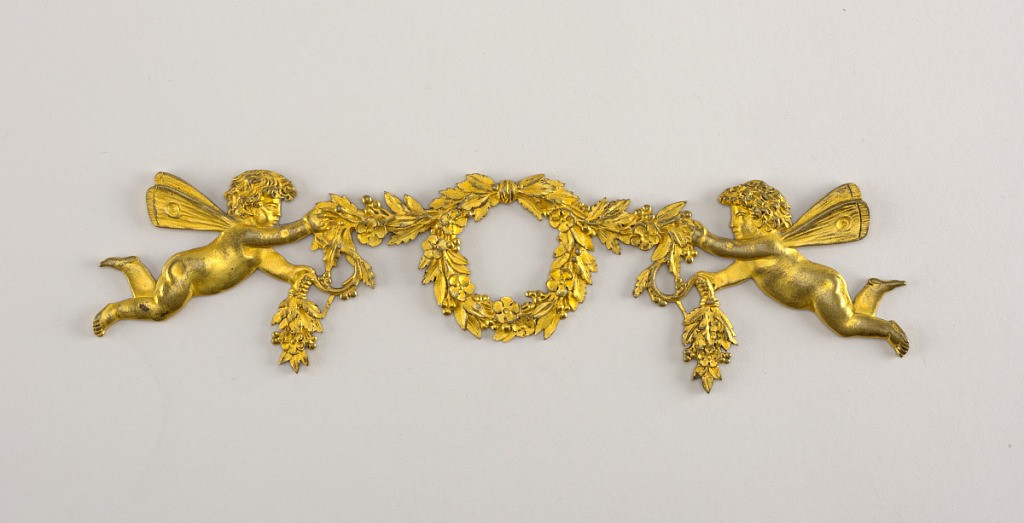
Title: Furniture mount
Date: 19th century
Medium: Gilt bronze
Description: Wreath between cherubs in the French Empire style.